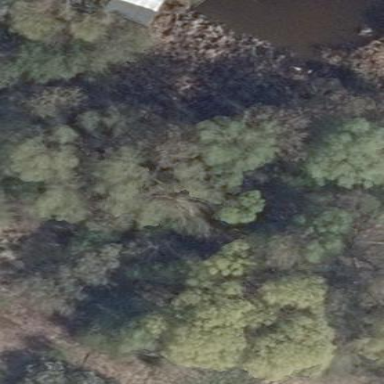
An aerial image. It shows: Area covered in scrub vegetation.